Question: This is driving my mad... In Chrome my page leaves a black line exactly at the bottom of the page when loaded. It's visible when you scroll down.
Here is a link tot the page: <URL>
I don't have this issue on other pages of my website. I tried changing css-settings, without succes.
The odd thing is, that when I do a crtl-refresh, the line is never there. Does anyone have an idea of what micht be causing this?
In IE, Firefox and Safari I have no problems at all.
edit: screenshot (I have the same problem at work and at home, win XP and win7)
chrom version: 26.0.1410.64 m

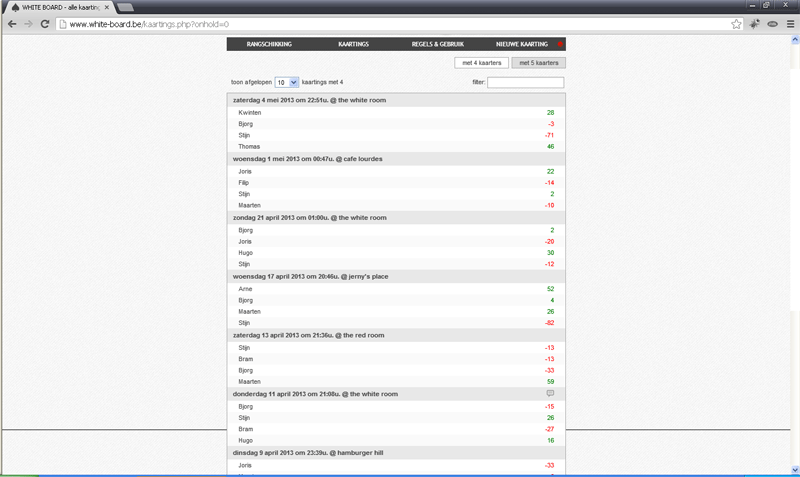
Answer: ok I found out what was causing this. For some reason (don't ask me where I got it from or why i thought i needed this) the following line in my css body setting made the problem occur:
'''
-webkit-transform: translate3d(0,0,0);
'''
Deleting it, solved it.
Thanks alot for the responses!